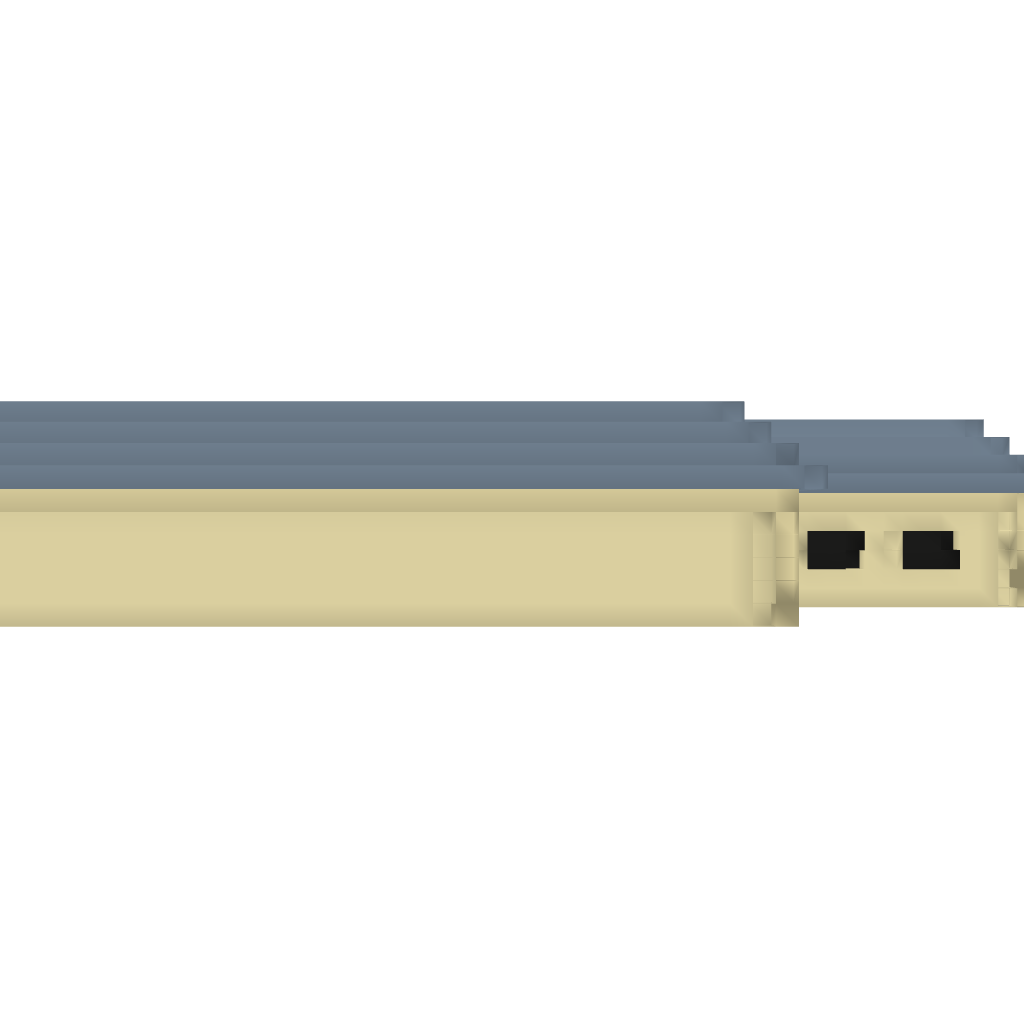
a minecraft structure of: Desert House